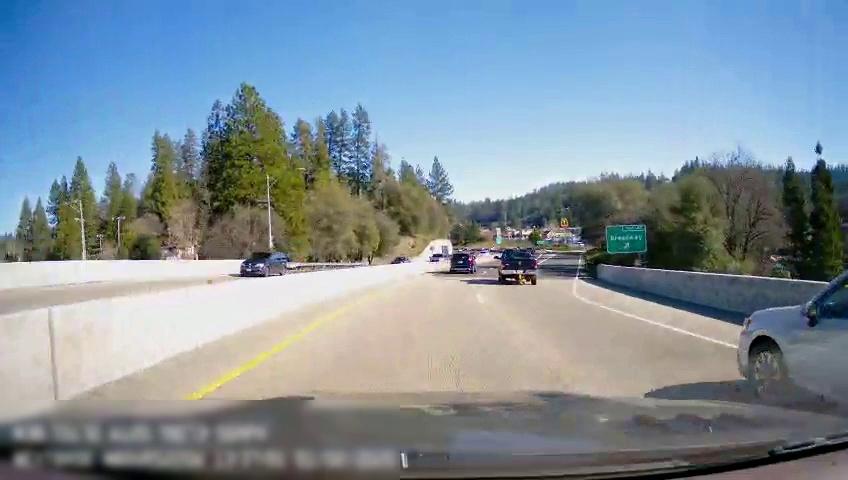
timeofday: Day
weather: Sunny
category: Drivable Space
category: Drivable Space
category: Vehicles | SUV
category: Vehicles | SUV
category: Vehicles | Truck
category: Vehicles | Car
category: Vehicles | Car
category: Vehicles | Truck
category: Lanes | Current Lane
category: Lanes | Current Lane
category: Lanes | Current Lane
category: Traffic | Signs